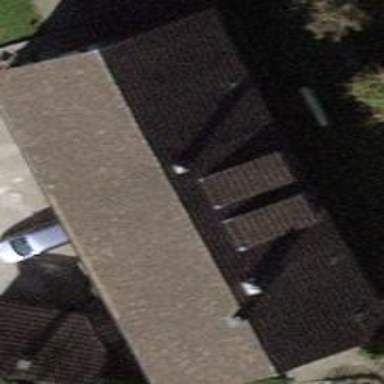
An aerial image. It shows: Semidetached house with gabled roof.